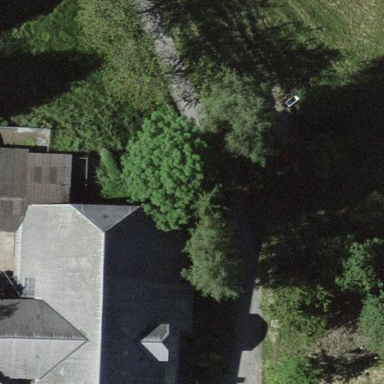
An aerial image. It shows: Farm building.